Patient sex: M
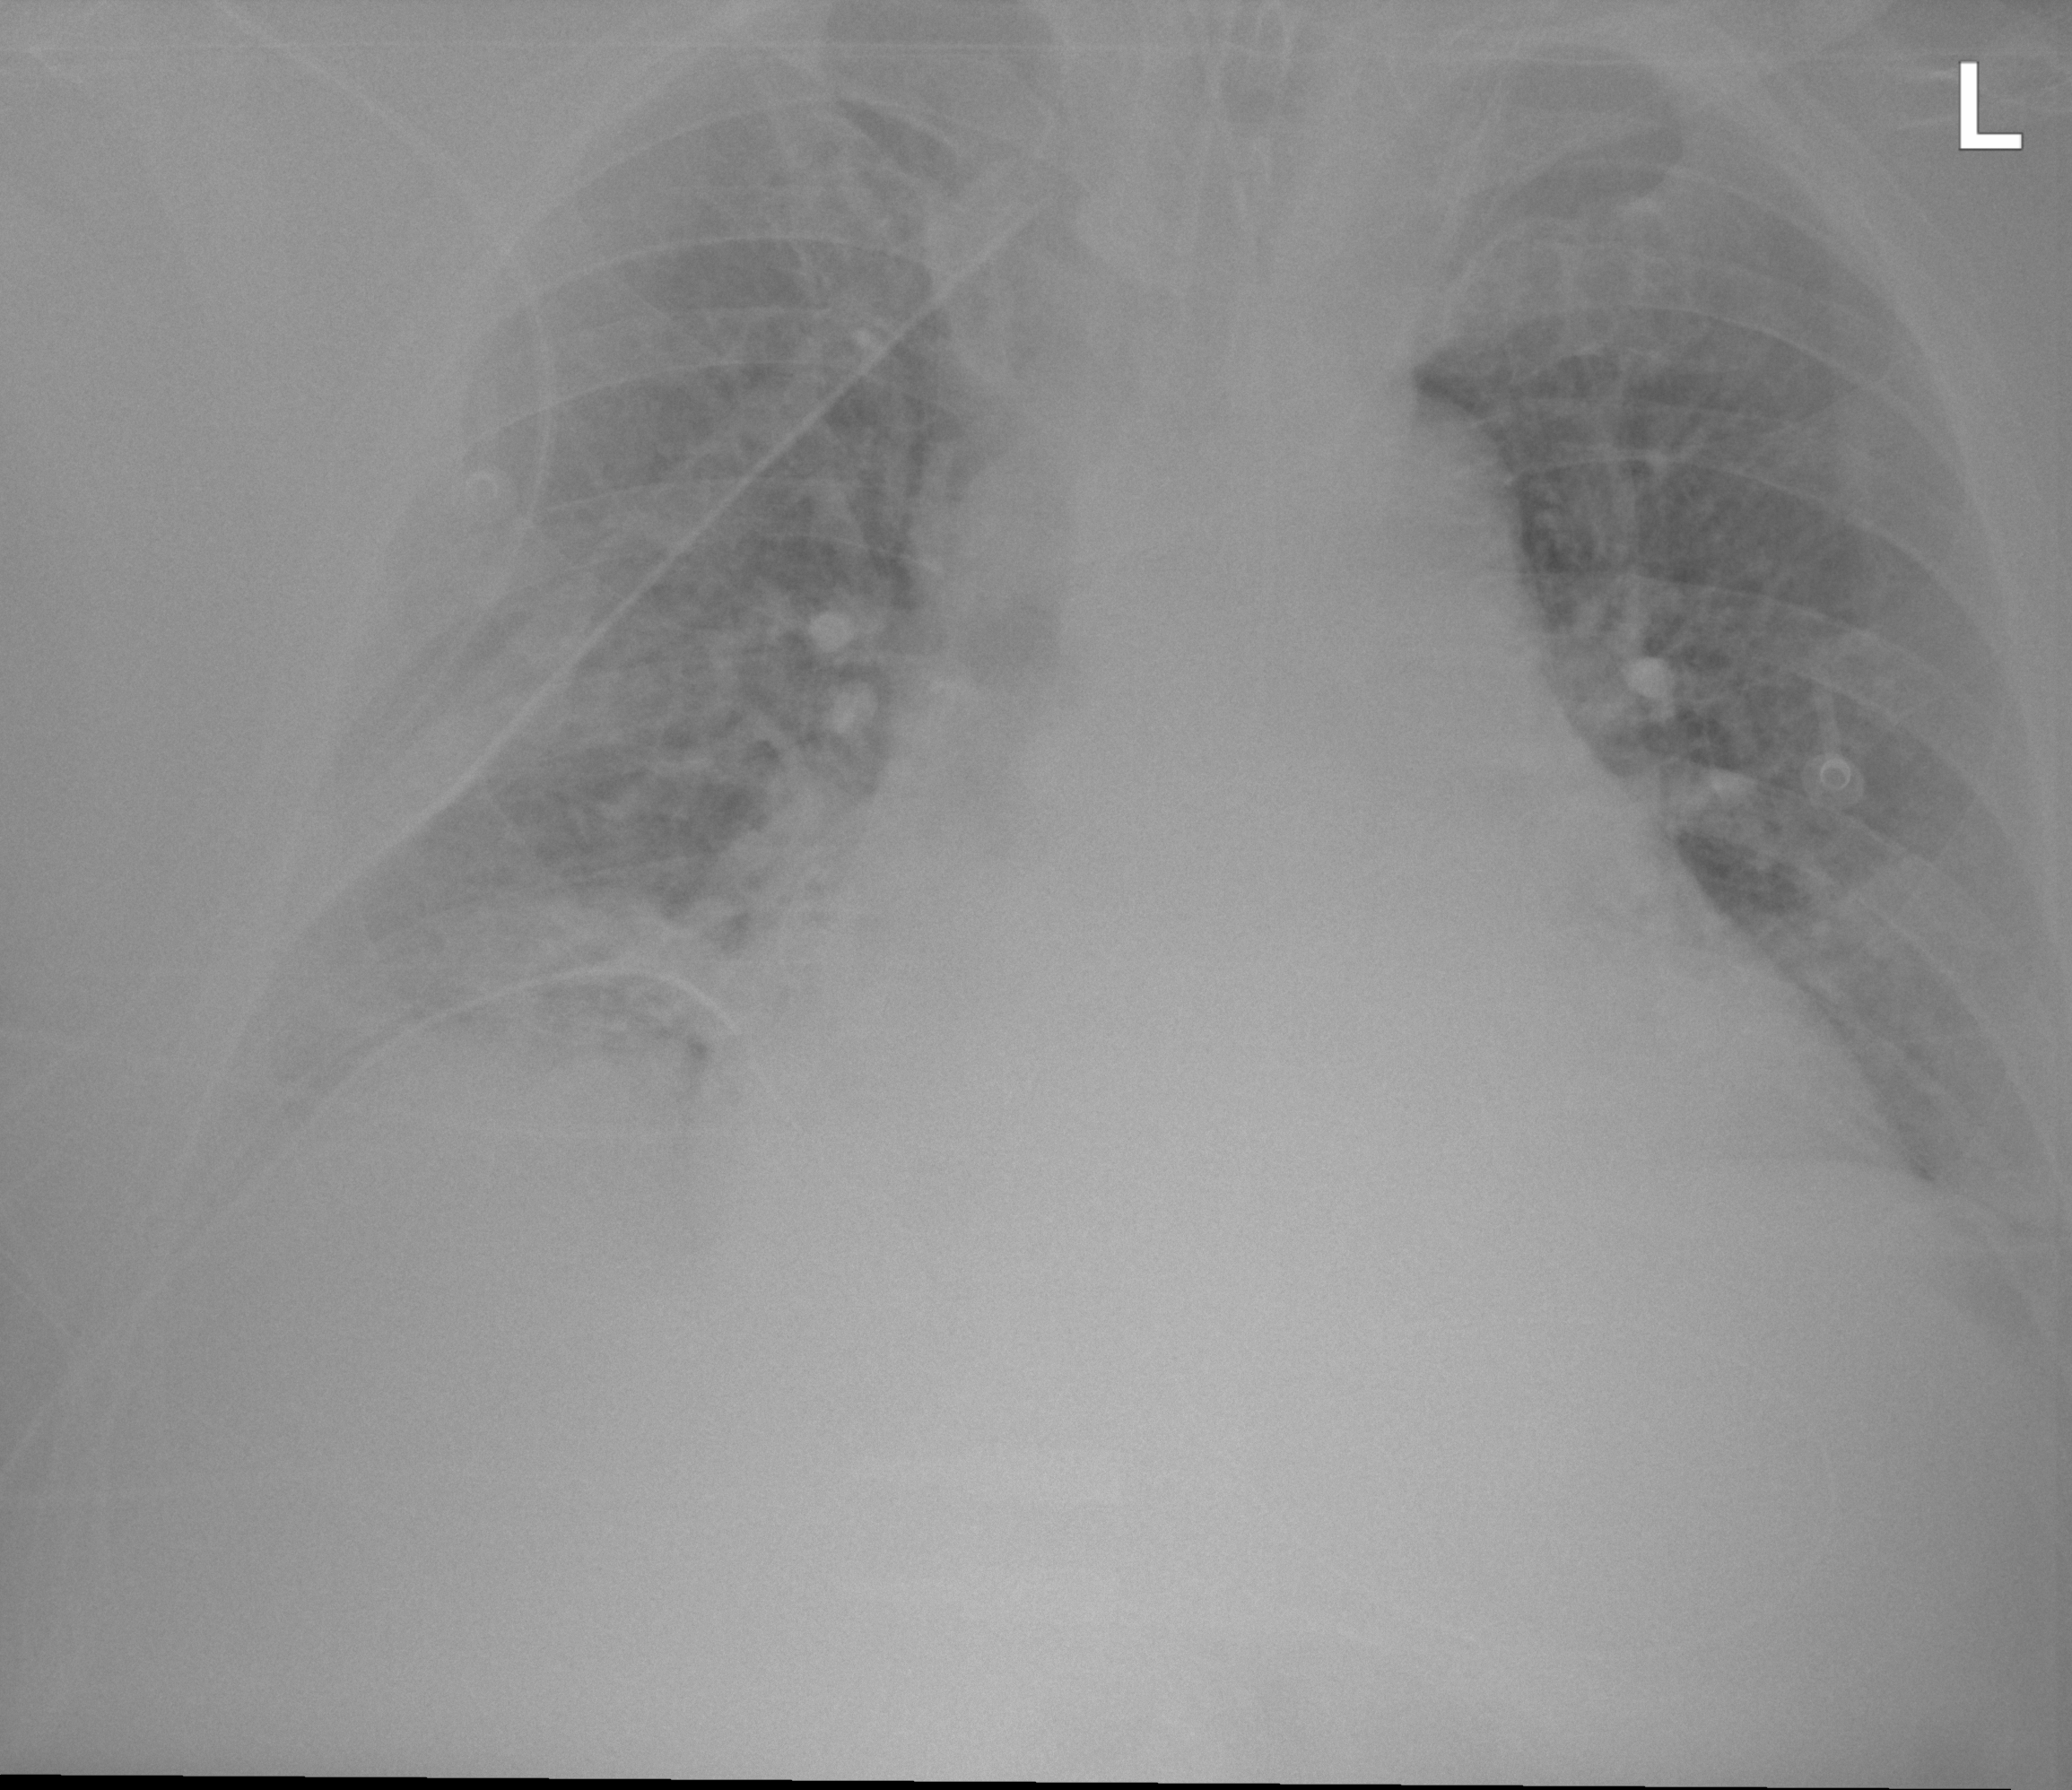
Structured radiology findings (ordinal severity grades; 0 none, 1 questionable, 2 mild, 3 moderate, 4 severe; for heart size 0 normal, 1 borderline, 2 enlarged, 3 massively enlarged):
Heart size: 2
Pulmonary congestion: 2
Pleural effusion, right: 2
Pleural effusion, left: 1
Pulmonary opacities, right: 2
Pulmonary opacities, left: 1
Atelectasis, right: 2
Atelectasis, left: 2